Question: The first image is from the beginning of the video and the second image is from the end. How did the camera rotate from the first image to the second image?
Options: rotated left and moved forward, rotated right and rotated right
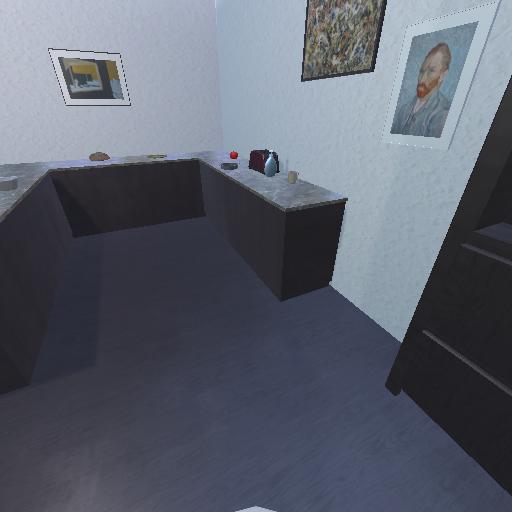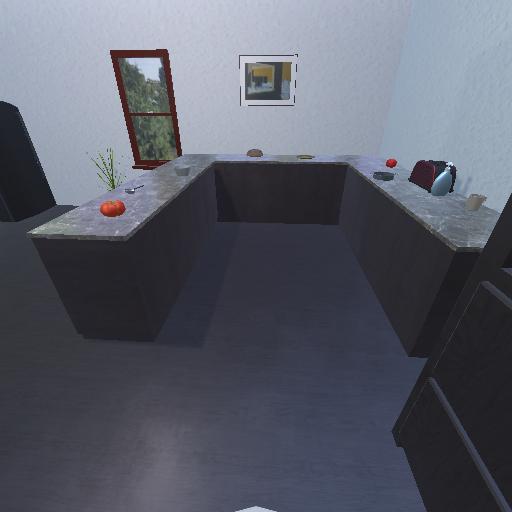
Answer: rotated left and moved forward